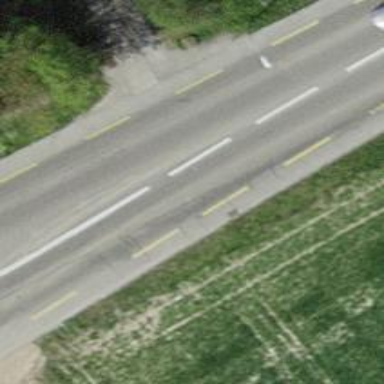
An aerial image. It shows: Secondary road with asphalt surface. It has cycle lane on the left and sidewalk running alongside.